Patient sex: M
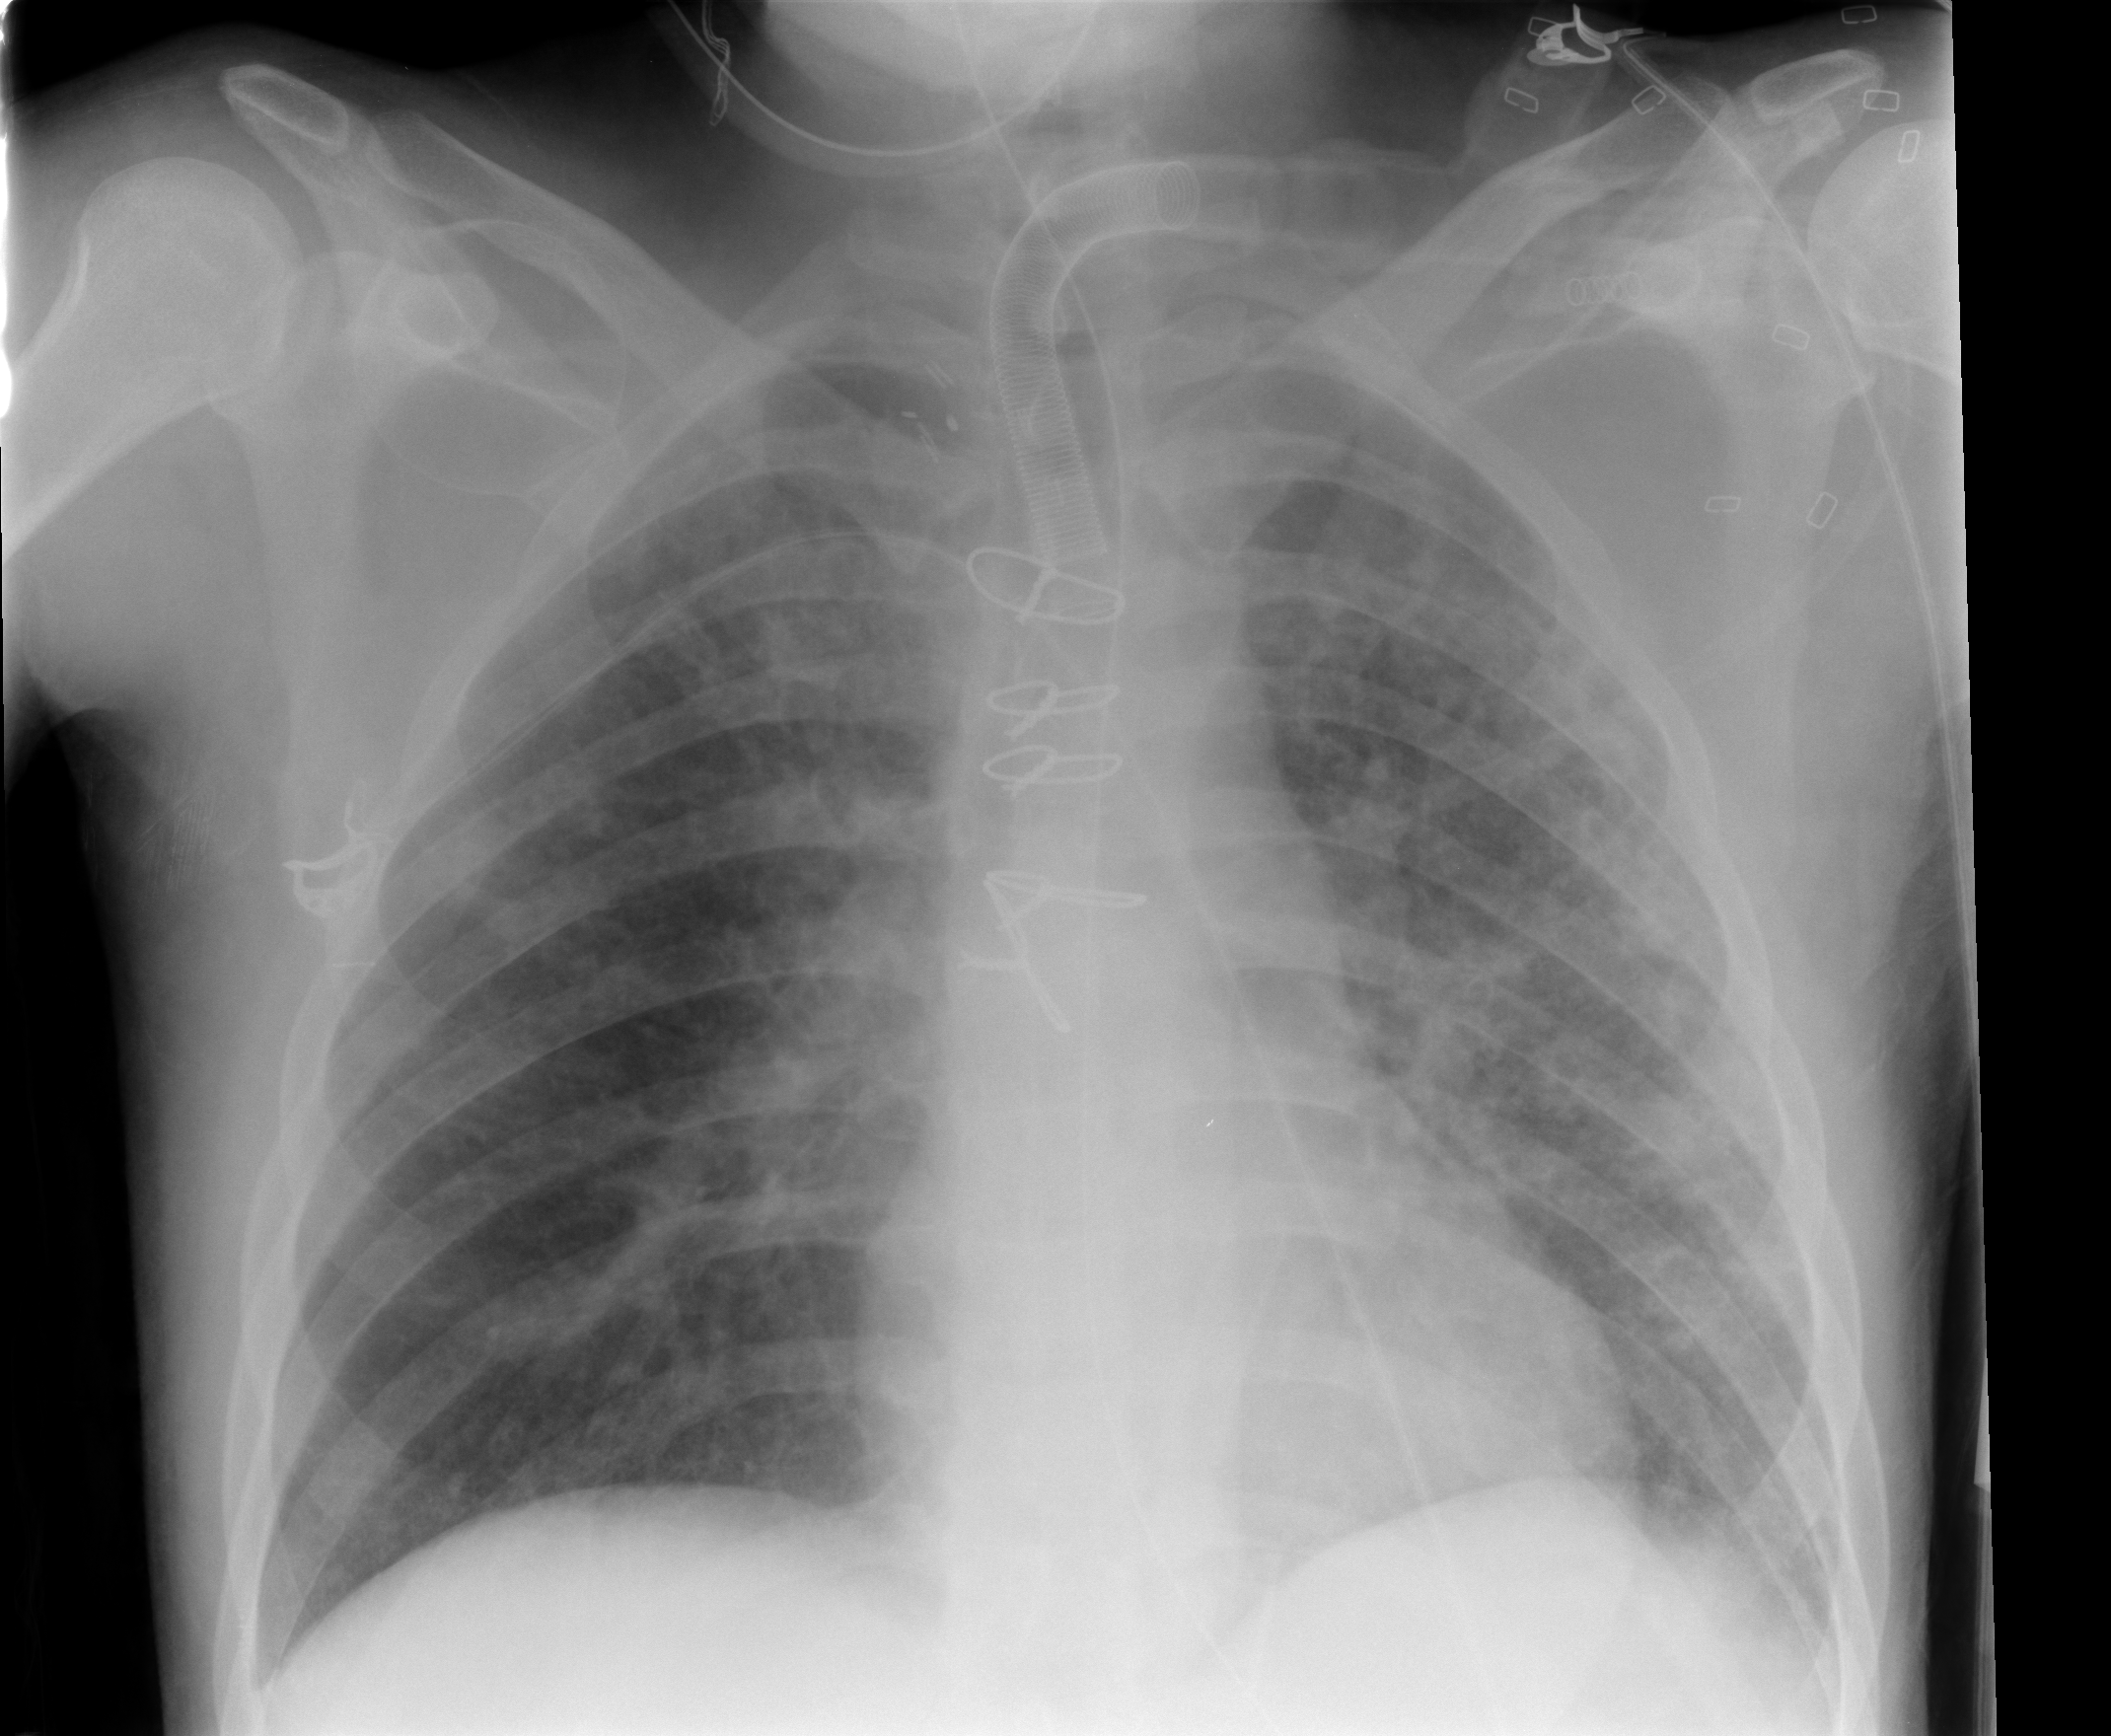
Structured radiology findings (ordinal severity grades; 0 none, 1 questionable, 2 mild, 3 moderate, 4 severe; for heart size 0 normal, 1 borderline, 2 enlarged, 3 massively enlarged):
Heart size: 1
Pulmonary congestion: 0
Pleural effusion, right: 0
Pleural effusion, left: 0
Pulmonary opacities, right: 2
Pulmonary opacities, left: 3
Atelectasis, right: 2
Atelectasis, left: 3